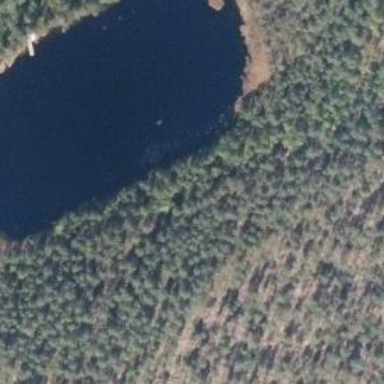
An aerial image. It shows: Peaceful pond surrounded by nature.